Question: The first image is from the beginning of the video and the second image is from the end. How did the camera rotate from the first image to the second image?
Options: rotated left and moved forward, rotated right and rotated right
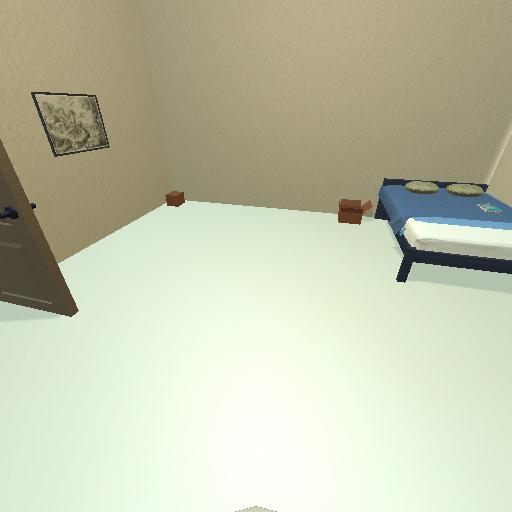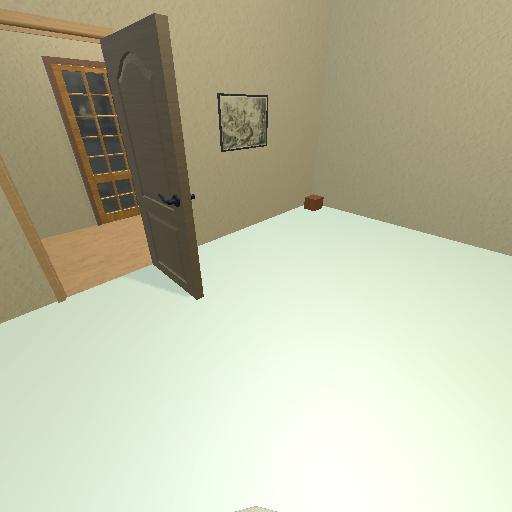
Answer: rotated left and moved forward